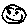
Label: smiley face